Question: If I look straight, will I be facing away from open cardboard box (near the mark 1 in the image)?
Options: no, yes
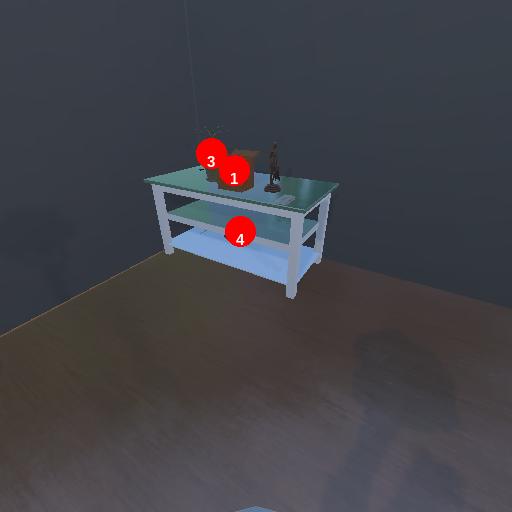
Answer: no